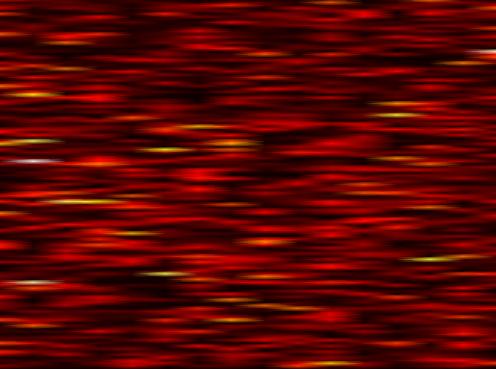
Label: FBMC